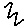
Label: zigzag